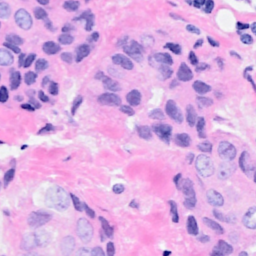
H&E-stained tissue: Breast